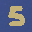
Label: 5